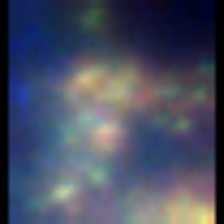
Taxon: Unknown_full_image
Group: Unknown